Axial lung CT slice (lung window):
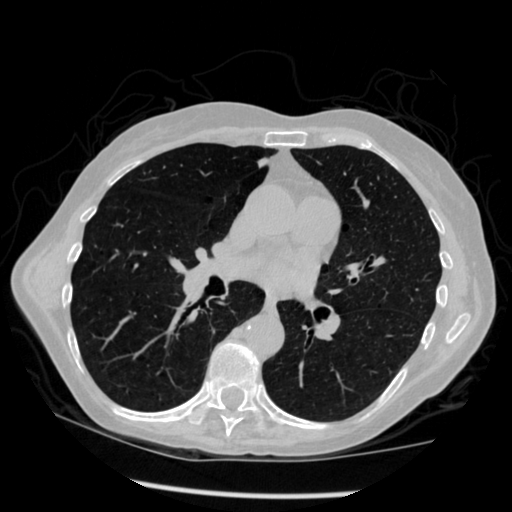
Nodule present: no